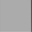
Piece: xx